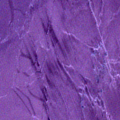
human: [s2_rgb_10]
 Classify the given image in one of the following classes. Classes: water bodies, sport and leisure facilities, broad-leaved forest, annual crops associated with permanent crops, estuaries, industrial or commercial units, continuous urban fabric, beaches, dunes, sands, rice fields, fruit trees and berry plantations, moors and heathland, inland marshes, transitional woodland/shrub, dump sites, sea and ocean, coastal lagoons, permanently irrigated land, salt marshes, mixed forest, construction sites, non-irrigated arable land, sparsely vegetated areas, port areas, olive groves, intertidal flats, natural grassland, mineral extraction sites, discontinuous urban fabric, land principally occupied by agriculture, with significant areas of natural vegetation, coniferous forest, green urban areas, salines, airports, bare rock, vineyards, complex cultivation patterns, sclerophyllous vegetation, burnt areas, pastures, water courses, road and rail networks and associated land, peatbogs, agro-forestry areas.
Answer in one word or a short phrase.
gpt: sea and ocean